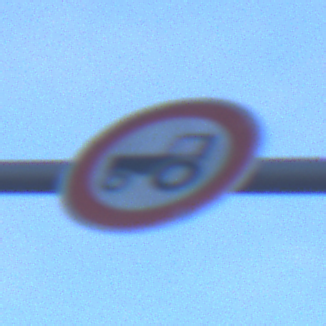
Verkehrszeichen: VerbotKraftfahrzeugeZuegeNichtSchneller25
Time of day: Dawn
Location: Outdoor (Urban)
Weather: PartlyCloudy
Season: NotSpecified
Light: Natural